Question: I want to change Label Color in Morris Donut chart:
For BusStop: Label Color should be Red
For Fence: Label Color should be Blue
For Route: Label Color Should be Yellow or anything...
<URL>
I tried by doing:
'''
data: [
{
label: 'BusStop',
value:5,
labelColor:"#EC407A",
},
{
label: 'Fence',
value: 6,
labelColor:"#00897B",
},
{
label: 'Route',
value: 2,
labelColor:"#C0CA33",
}
],
labelColor:"#9CC4E4", //this is Constant for all label but I need customized labelColors
'''
It's ok, if it is done by using jQuery or HTML or CSS.
I tried to do in many ways without success.
Here I have attached screenshot and as well as Pen Code:

I am still a Fresher, and appreciate if this is done.
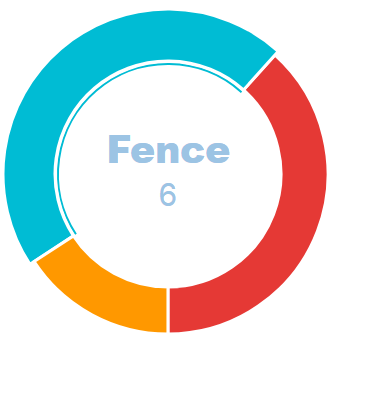
Answer: I tried to use only the 'formatter' function but the 'labelColor' is not updated.
So I used a <URL> adding a 'labelColor' property for each data.
You can then define your data like this, using the 'labelColor property':
'''
data: [
{ label: 'BusStop', value: 5, labelColor: 'yellow' },
{ label: 'Fence', value: 6, labelColor: 'blue' },
{ label: 'Route', value: 2, labelColor: 'red' }
]
'''
You can use the latest Morris v0.5.1 and extend it to use some extra functionalities.
Please try the following snippet that extends Morris (I commented the with '// ADDED' for the lines or portion of code I added/changed from the original Morris):
'''
(function () {
var $, MyMorris;
MyMorris = window.MyMorris = {};
$ = jQuery;
MyMorris = Object.create(Morris);
MyMorris.Donut.prototype.select = function (idx) {
var row, s, segment, _i, _len, _ref, _fill_color; // ADDED _fill_color
_ref = this.segments;
for (_i = 0, _len = _ref.length; _i < _len; _i++) {
s = _ref[_i];
s.deselect();
}
segment = this.segments[idx];
segment.select();
row = this.data[idx];
_fill_color = row.labelColor || this.options.labelColor || '#000000'; // ADDED
return this.setLabels(row.label, this.options.formatter(row.value, row), _fill_color); // ADDED parameter _fill_color
};
MyMorris.Donut.prototype.setLabels = function (label1, label2, fill_color) {
var inner, maxHeightBottom, maxHeightTop, maxWidth, text1bbox, text1scale, text2bbox, text2scale;
_default_fill = fill_color || '#000000'; // ADDED
inner = (Math.min(this.el.width() / 2, this.el.height() / 2) - 10) * 2 / 3;
maxWidth = 1.8 * inner;
maxHeightTop = inner / 2;
maxHeightBottom = inner / 3;
this.text1.attr({
text: label1,
transform: '',
fill: fill_color // ADDED
});
text1bbox = this.text1.getBBox();
text1scale = Math.min(maxWidth / text1bbox.width, maxHeightTop / text1bbox.height);
this.text1.attr({
transform: "S" + text1scale + "," + text1scale + "," + (text1bbox.x + text1bbox.width / 2) + "," + (text1bbox.y + text1bbox.height)
});
this.text2.attr({
text: label2,
transform: '',
fill: fill_color // ADDED
});
text2bbox = this.text2.getBBox();
text2scale = Math.min(maxWidth / text2bbox.width, maxHeightBottom / text2bbox.height);
return this.text2.attr({
transform: "S" + text2scale + "," + text2scale + "," + (text2bbox.x + text2bbox.width / 2) + "," + text2bbox.y
});
};
}).call(this);
getMorris('donut', 'donut_chart');
function getMorris(type, element) {
if (type === 'donut') {
var morris = Morris.Donut({
element: element,
data: [
{
label: 'BusStop',
value: 5,
labelColor: 'red'
}, {
label: 'Fence',
value: 6,
labelColor: 'blue'
},
{
label: 'Route',
value: 2,
labelColor: 'yellow'
}
],
labelColor: "#9CC4E4",
colors: ['#E53935', 'rgb(0, 188, 212)', 'rgb(255, 152, 0)', 'rgb(0, 150, 136)']
});
}
}
'''
'''
<script src="https://ajax.googleapis.com/ajax/libs/jquery/2.1.1/jquery.min.js"></script>
<script src="//cdnjs.cloudflare.com/ajax/libs/raphael/2.1.0/raphael-min.js"></script>
<script src="https://cdnjs.cloudflare.com/ajax/libs/morris.js/0.5.1/morris.min.js"></script>
<link href="https://cdnjs.cloudflare.com/ajax/libs/morris.js/0.5.1/morris.css" rel="stylesheet" />
<div id="donut_chart"></div>
'''